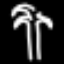
Label: palm tree